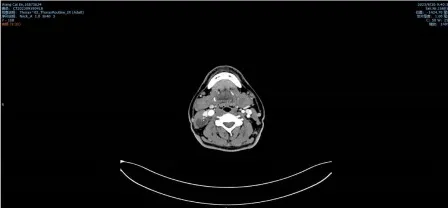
Neck CT plain scan + enhancement shows a solid-cystic mass with calcification in the right side of the neck. (B) Horizontal view.
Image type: radiology (ct)